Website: crate-barrel
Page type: billing-address
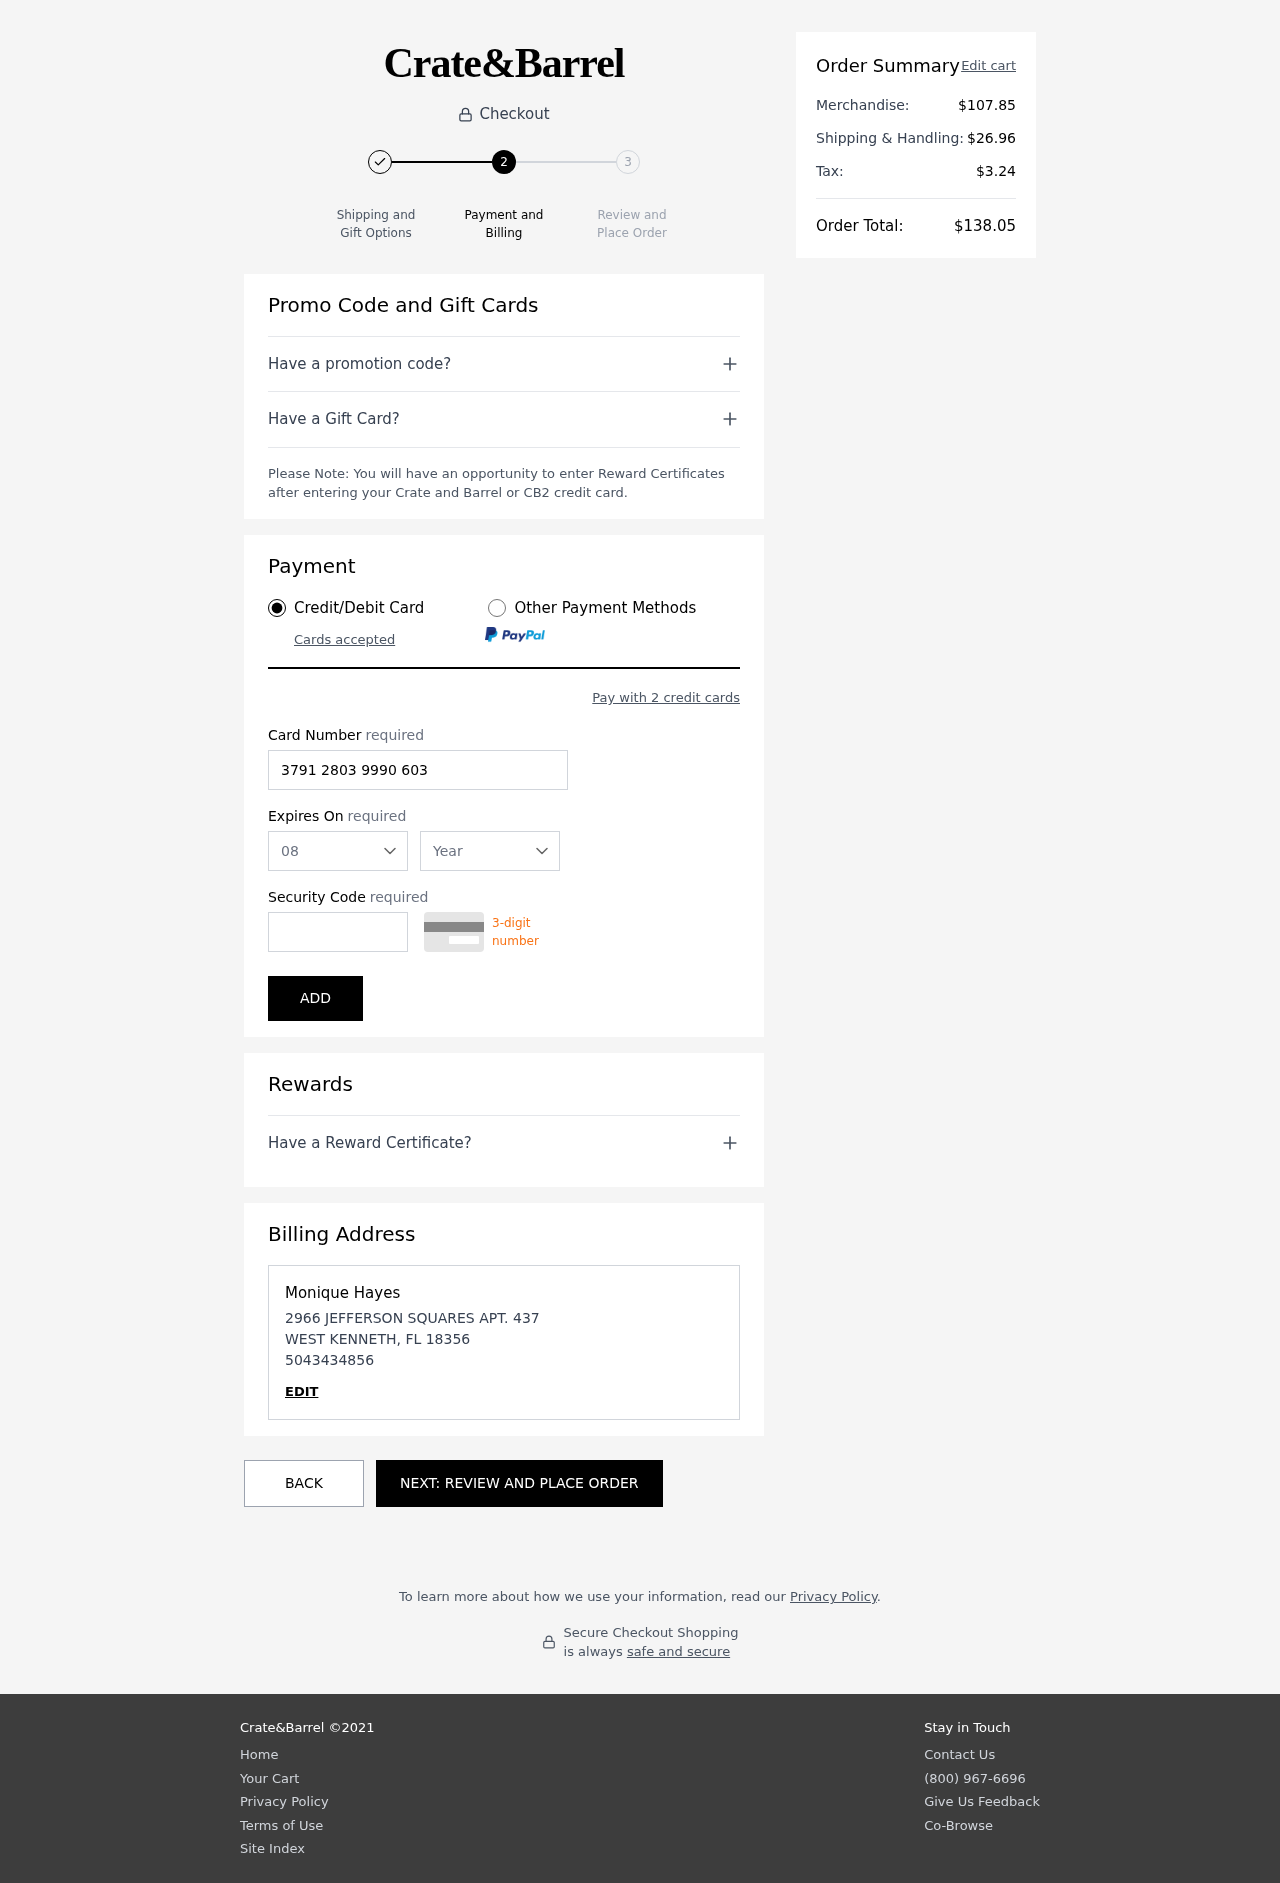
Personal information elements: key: PII_CARD_CVV
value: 4439
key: PII_CARD_EXPIRY_MONTH
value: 08
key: PII_CARD_EXPIRY_YEAR
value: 29
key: PII_CARD_NUMBER
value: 3791 2803 9990 603
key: PII_CITY
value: WEST KENNETH
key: PII_FULLNAME
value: Monique Hayes
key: PII_PHONE
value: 5043434856
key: PII_POSTCODE
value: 18356
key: PII_STATE_ABBR
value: FL
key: PII_STREET
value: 2966 JEFFERSON SQUARES APT. 437
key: PII_FIRSTNAME
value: Monique
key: PII_LASTNAME
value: Hayes
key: PII_PHONE_LINE
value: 4856
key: PII_PHONE_SUFFIX
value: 4856
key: PII_POSTCODE_FULL
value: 18356
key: PII_PHONE2
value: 5043434856
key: PII_PHONE3
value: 5043434856
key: PII_FULLNAME2
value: Monique Hayes
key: PII_FULLNAME3
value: Monique Hayes
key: PII_FIRSTNAME2
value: Monique
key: PII_FIRSTNAME3
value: Monique
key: PII_LASTNAME2
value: Hayes
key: PII_LASTNAME3
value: Hayes
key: PII_FIRSTNAME_DERIVED
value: Monique
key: PII_LASTNAME_DERIVED
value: Hayes
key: PII_PHONE_NUMERIC
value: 5043434856
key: PII_PHONE_LINE_NUMERIC
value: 4856
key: PII_PHONE_SUFFIX_NUMERIC
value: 4856
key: PII_POSTCODE_NUMERIC
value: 18356
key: PII_PHONE2_NUMERIC
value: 5043434856
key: PII_PHONE3_NUMERIC
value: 5043434856
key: PII_FULLNAME_DERIVED
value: Monique Hayes
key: PII_NAME_FULL_DERIVED
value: Monique Hayes
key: PII_PHONE_DIGITS
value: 5043434856
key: PII_PHONE_LAST4
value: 4856
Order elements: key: ORDER_SUBTOTAL
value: $107.85
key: ORDER_SHIPPING_COST
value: $26.96
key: ORDER_TAX
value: $3.24
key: ORDER_TOTAL
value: $138.05